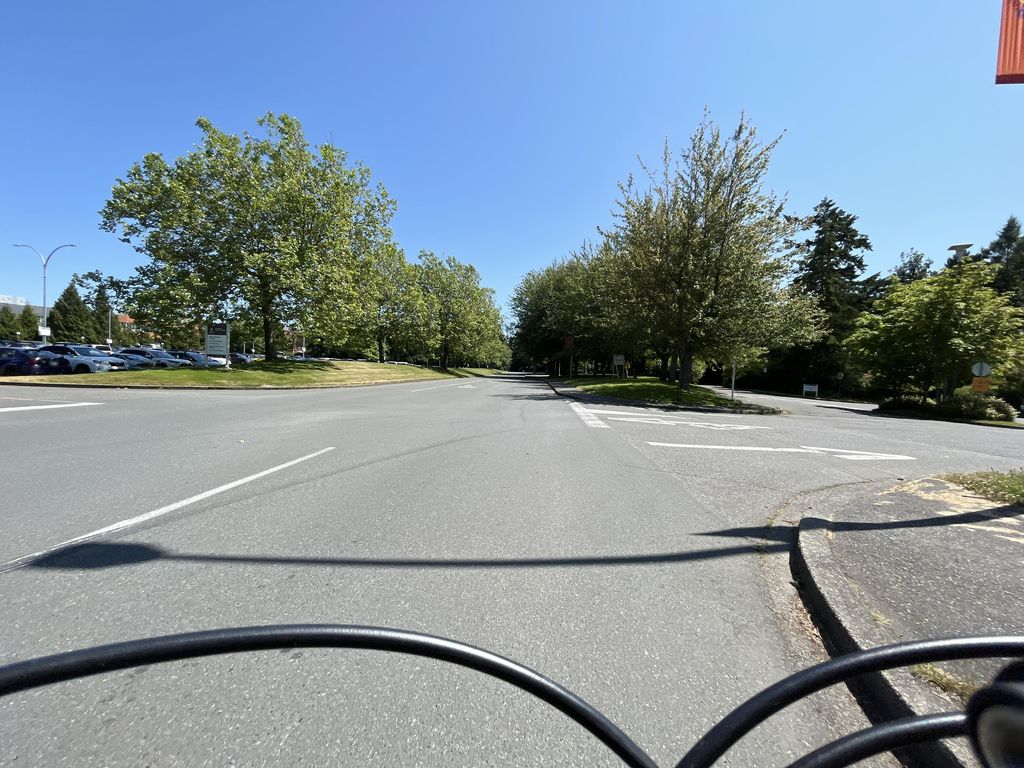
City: victoria